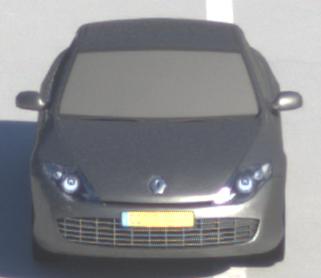
Make: Renault
Model: Laguna Coupé TCe 170
Detailed model: Laguna (III) Coupé
Model produced from: 2010/11
Model produced until: 2011/05
Doors: 2
Color: gray
Road condition: dry road
Daytime: morning or afternoon
Contrast: high contrast